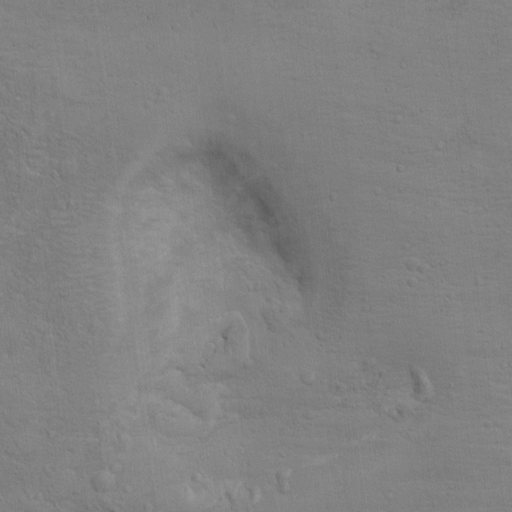
Objects detected: cone